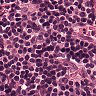
Metastatic tissue present: no